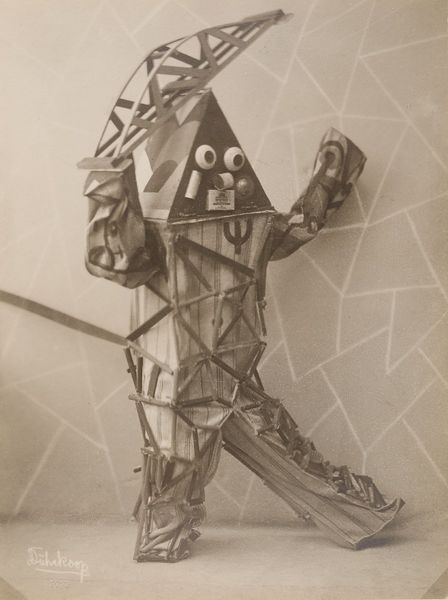
Titel: Tanzmaske 'Technik' von Lavinia Schulz
Künstler: Minya Diez-Dührkoop
Standort: Hamburg
Institution: Museum für Kunst und Gewerbe Hamburg
Schlagwörter: silber, tanzen, foto, fotografie, photographie, maske, photo, karton, lichtbild, silbergelatine, theaterfotografie, brom, silbergelatinepapier, bromsilbergelatinepapier, entwicklungspapier, gelatinepapier, schwarzweißpositivverfahren, silbersalzverfahren, schwarzweißfotografie, theaterphotographie, maskentanz, bühnenkunst